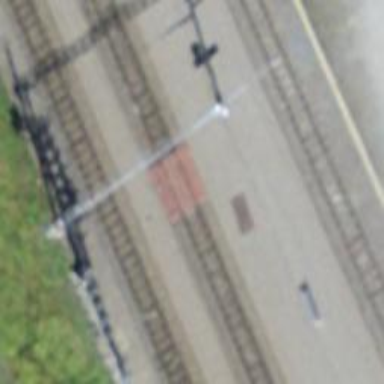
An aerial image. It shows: Station for public transport and railway.